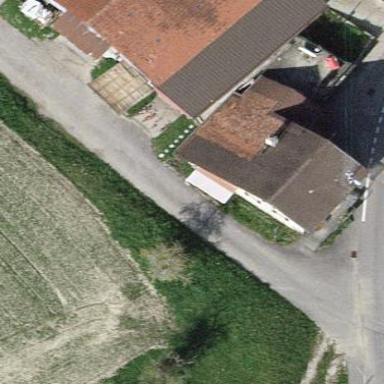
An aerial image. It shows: Simple and straightforward house.